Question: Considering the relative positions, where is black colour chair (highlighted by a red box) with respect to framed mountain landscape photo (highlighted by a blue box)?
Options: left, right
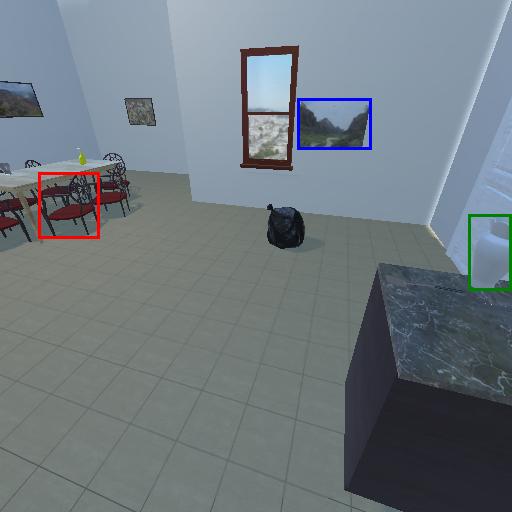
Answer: left